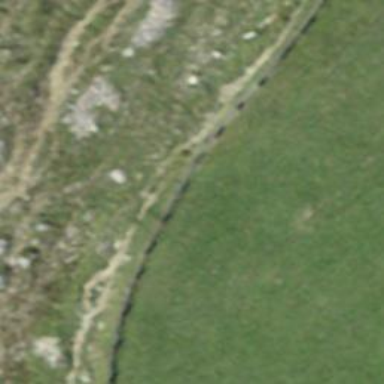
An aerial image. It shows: Fence.